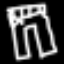
Label: pants